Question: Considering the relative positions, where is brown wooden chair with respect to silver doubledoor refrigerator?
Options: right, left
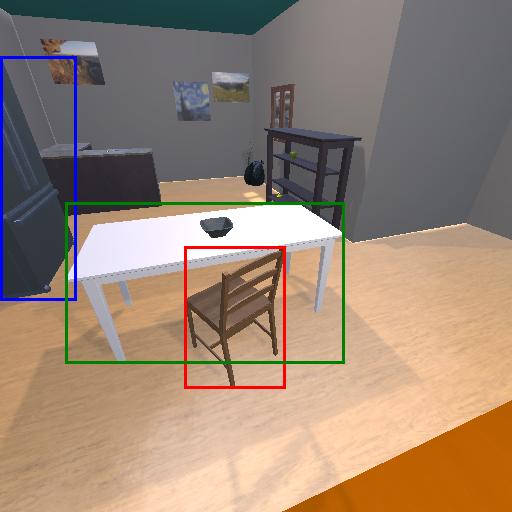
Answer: right